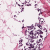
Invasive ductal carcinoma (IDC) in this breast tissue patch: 0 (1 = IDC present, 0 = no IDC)